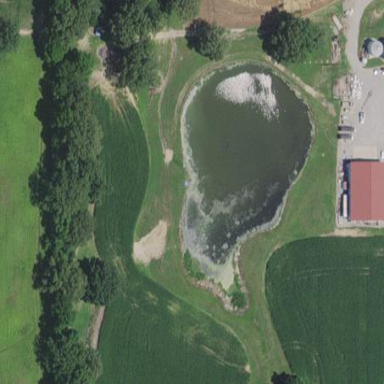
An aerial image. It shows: Serene pond surrounded by nature.